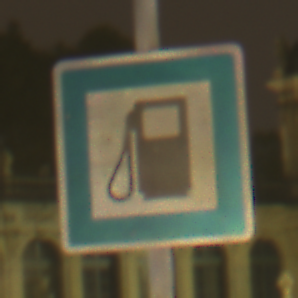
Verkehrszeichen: Tankstelle
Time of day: Night
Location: Outdoor (Urban)
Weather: Overcast
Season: NotSpecified
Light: Artificial